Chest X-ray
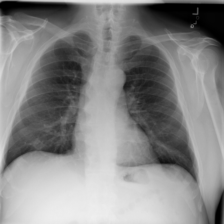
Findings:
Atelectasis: negative
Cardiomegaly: negative
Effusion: negative
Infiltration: negative
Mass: negative
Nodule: negative
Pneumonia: negative
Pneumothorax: negative
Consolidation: negative
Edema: negative
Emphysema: negative
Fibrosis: negative
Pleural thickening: negative
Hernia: negative